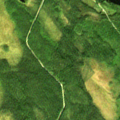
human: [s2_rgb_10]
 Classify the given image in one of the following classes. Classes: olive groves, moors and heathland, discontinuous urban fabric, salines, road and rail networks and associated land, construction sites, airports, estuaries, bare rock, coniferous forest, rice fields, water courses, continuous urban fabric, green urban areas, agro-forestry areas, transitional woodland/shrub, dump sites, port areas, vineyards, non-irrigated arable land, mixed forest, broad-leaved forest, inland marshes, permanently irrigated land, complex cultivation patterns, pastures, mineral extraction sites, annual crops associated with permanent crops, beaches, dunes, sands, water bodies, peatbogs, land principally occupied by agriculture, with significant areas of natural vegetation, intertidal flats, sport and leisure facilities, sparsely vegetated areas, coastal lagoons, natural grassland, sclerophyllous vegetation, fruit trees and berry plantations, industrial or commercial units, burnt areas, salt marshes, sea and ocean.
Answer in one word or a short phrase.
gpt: coniferous forest, peatbogs, water bodies